Field crop: maize
Growth stage: 2
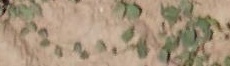
Species: convolvulus